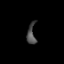
Tissue: lung
Cell type: Pericytes
Senescence score: 0.2208
Nuclear area (px): 176
Mean DAPI intensity: 73.585